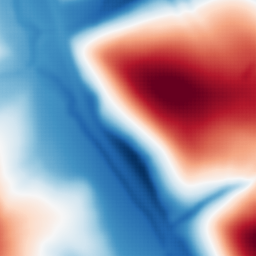
Category: multiscale
Decomposition family: dog
Decomposition parameters: sigma_low: 3
sigma_high: 100
Upsampling method: sinc_hamming
Upsampling parameters: scale: 8
kernel_size: 16
Upsampling scale: 8